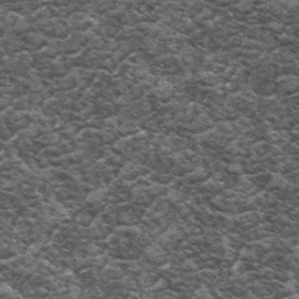
Label: frost